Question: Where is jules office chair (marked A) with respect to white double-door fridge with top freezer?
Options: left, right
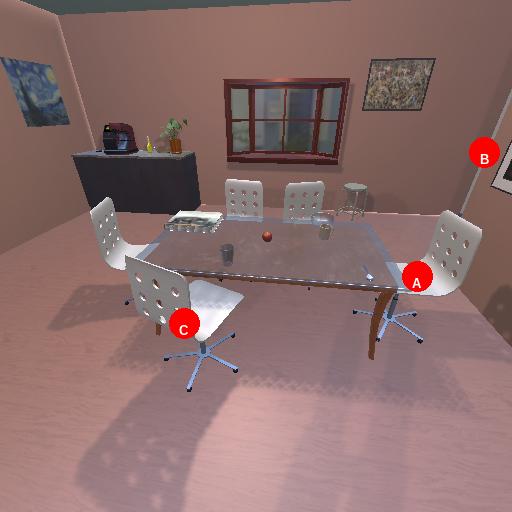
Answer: left